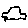
Label: car